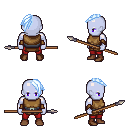
a pixel art fantasy rpg character, male body template, dark elf, purple skin, leather chest armor, red pants, white cyan long mohawk hairstyle, cloth bracers, brown shoes, spear, four views (front, back, left, right), 2x2 character sprite sheet, small pixel art, hard edges, no anti-aliasing